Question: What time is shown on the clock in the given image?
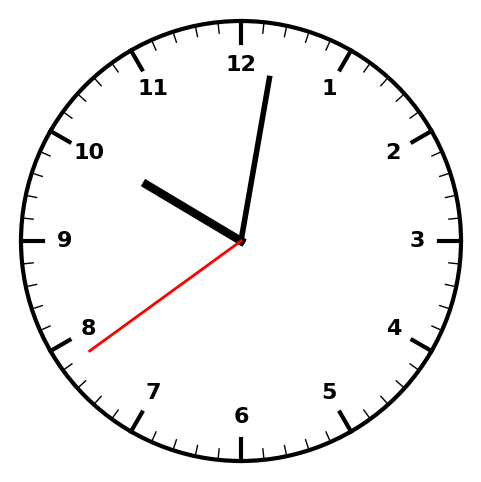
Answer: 10:01:39